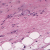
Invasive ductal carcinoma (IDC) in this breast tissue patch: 0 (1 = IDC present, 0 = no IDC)